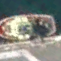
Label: Towing_vessel